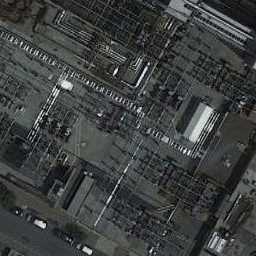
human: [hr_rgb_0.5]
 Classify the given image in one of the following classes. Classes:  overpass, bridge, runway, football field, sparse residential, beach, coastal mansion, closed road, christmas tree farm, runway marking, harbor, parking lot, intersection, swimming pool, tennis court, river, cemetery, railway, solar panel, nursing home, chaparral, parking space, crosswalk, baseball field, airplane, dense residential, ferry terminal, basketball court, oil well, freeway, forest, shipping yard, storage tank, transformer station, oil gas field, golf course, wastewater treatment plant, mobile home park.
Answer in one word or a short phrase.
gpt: transformer station